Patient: sex M, age 44
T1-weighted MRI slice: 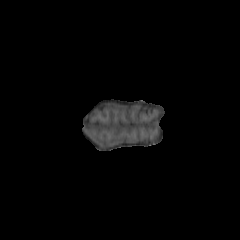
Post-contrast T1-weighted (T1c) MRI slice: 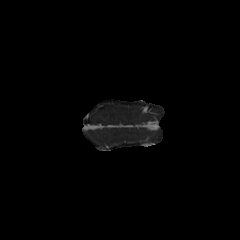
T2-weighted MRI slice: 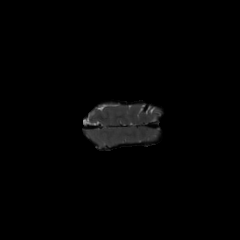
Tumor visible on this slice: no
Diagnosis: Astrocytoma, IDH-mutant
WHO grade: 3